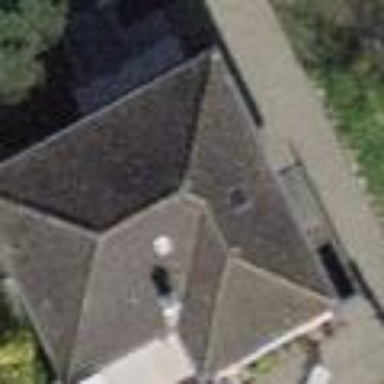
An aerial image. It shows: Building with tile roof.